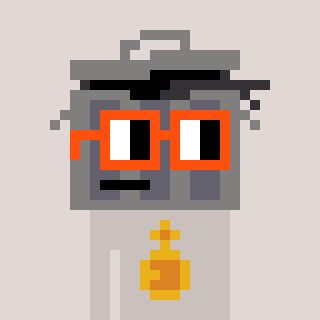
a pixel art character with square orange glasses, a trashcan-shaped head and a foggrey-colored body on a warm background